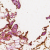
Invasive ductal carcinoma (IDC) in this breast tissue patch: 0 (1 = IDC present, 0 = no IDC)